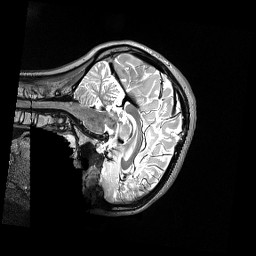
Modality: T2w
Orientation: sagittal
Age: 19
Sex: female
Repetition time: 3.2 s
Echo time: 0.563 s